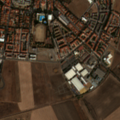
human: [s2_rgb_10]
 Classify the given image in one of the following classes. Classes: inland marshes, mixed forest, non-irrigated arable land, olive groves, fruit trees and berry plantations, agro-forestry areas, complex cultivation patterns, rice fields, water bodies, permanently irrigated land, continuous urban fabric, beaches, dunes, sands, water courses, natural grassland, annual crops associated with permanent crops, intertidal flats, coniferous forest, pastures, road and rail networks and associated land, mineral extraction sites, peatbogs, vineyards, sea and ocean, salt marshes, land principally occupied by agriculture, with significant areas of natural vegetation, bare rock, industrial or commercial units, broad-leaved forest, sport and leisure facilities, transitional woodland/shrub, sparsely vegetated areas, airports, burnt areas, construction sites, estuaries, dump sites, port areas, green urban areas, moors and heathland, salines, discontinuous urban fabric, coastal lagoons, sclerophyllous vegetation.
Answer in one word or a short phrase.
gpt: continuous urban fabric, industrial or commercial units, non-irrigated arable land, complex cultivation patterns